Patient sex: F
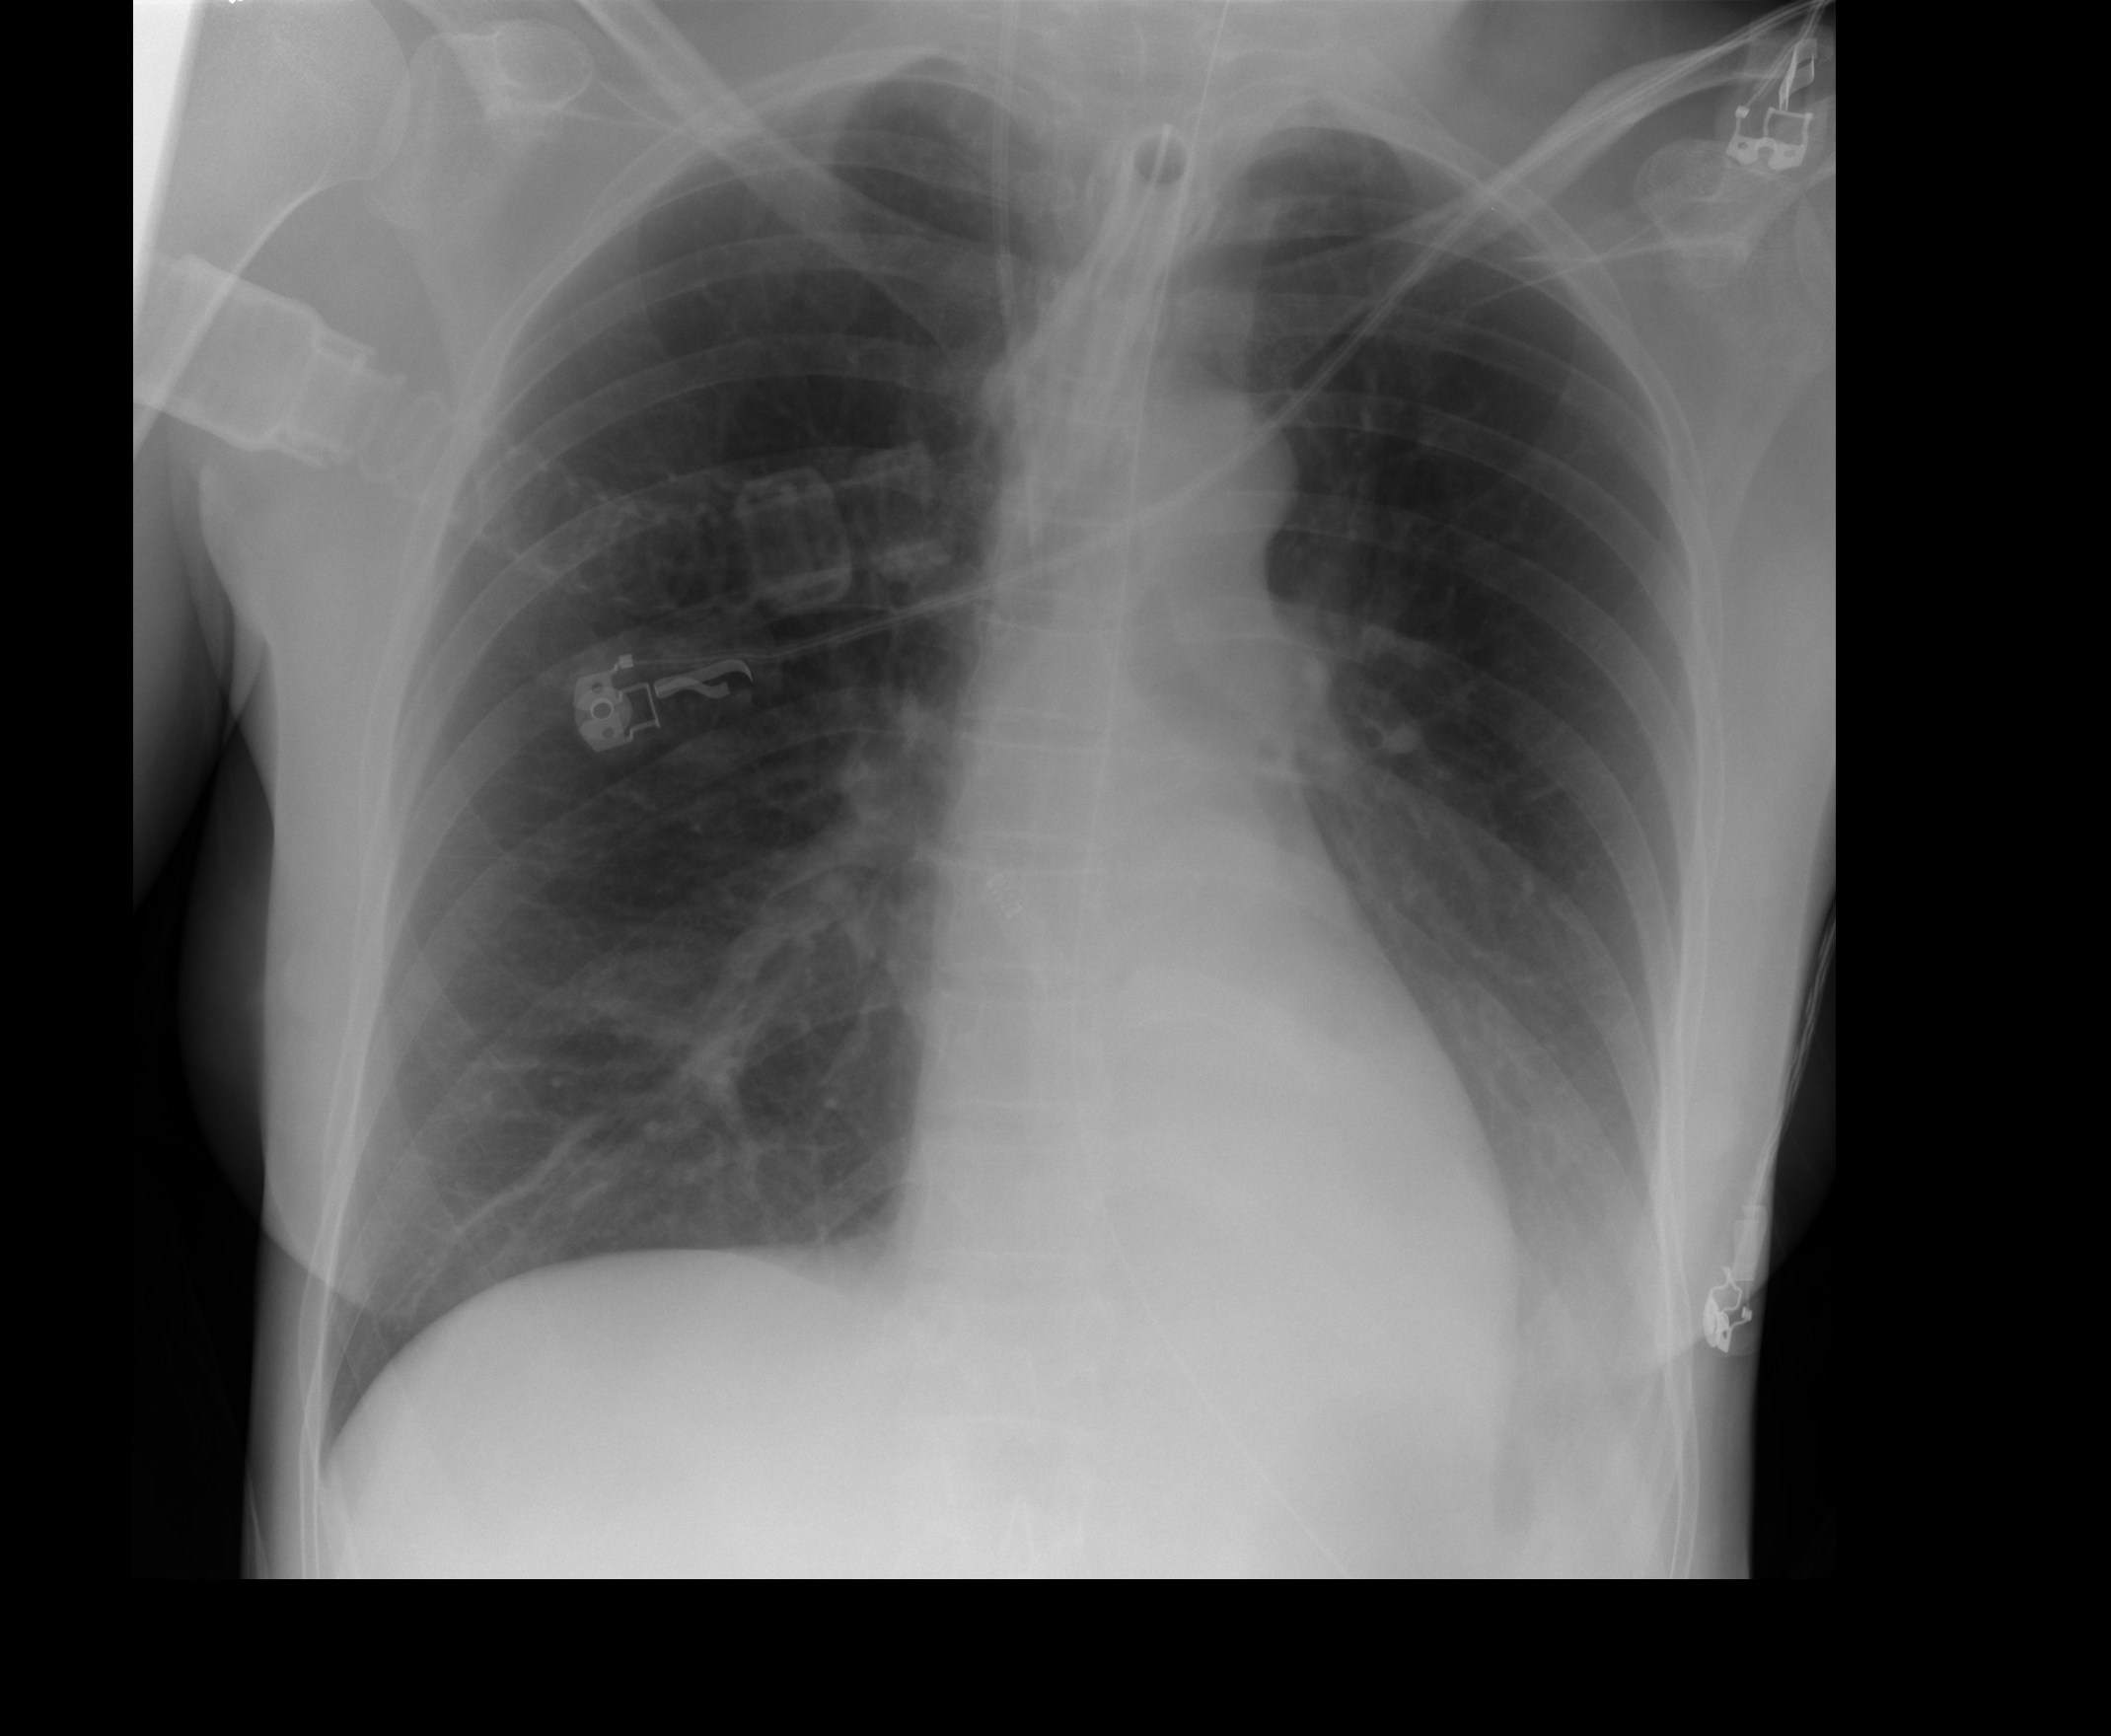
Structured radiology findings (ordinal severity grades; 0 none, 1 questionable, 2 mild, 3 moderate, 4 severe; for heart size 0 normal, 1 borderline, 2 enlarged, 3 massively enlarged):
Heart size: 0
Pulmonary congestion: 0
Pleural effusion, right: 0
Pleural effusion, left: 2
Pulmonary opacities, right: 0
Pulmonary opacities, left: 0
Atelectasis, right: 0
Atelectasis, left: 1